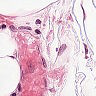
Metastatic tissue present: no